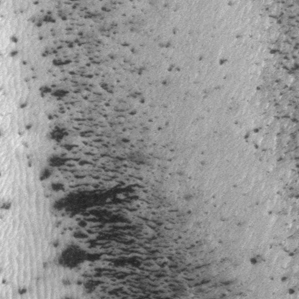
Label: frost